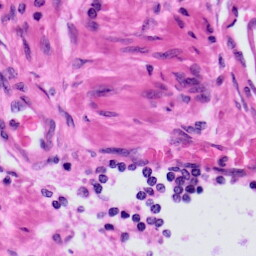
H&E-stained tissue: Prostate